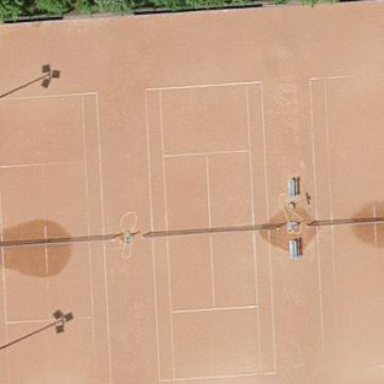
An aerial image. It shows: Tennis court on pitch.